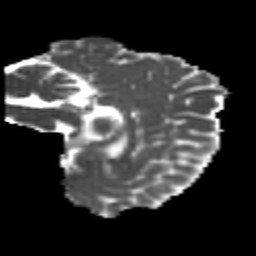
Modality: MD
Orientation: sagittal
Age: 25
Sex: female
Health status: healthy
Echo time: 0.074 s